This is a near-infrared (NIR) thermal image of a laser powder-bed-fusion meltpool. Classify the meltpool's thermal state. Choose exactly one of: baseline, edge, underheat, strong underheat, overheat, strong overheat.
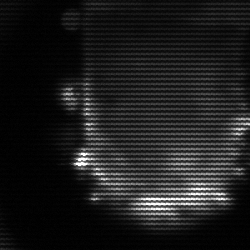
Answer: baseline